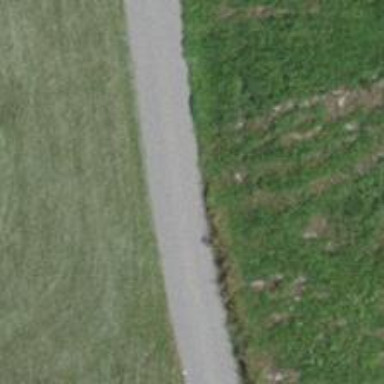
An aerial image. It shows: Unclassified paved road with grade 1 track type surface.